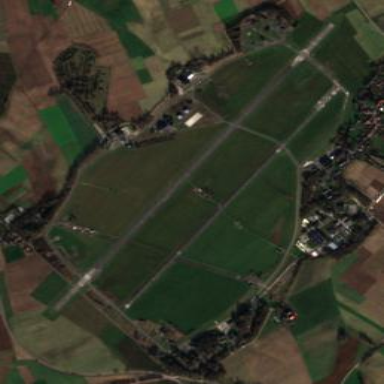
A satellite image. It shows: Military airfield on grassy terrain within larger aerodrome area.